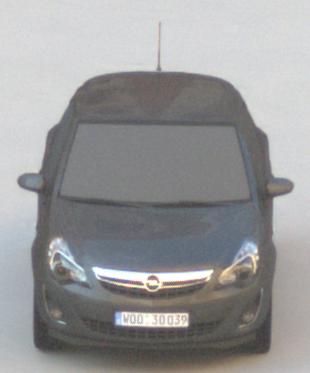
Make: Opel
Model: Corsa 1.2
Detailed model: Corsa (D)
Model produced from: 2011/01
Model produced until: 2014/08
Doors: 3
Color: gray
Road condition: dry road
Daytime: morning or afternoon
Contrast: low contrast